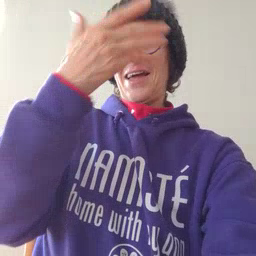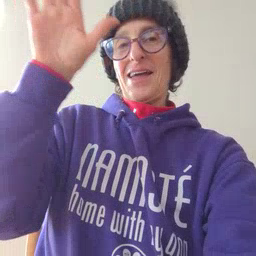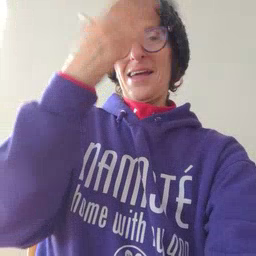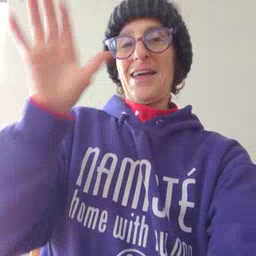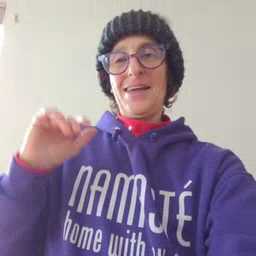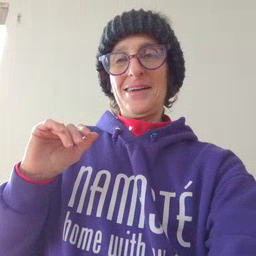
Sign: flag